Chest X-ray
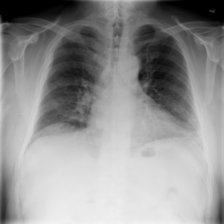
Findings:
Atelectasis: negative
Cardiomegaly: negative
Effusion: negative
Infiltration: negative
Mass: negative
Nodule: negative
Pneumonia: negative
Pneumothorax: negative
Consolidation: negative
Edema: negative
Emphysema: negative
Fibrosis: negative
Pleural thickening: negative
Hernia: negative